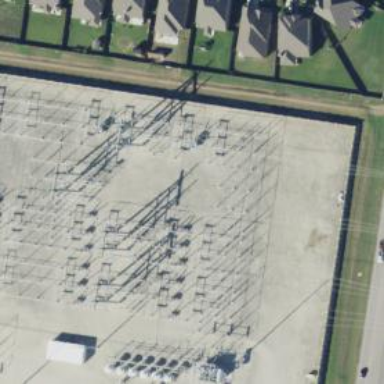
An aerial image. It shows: Switch for power supply.